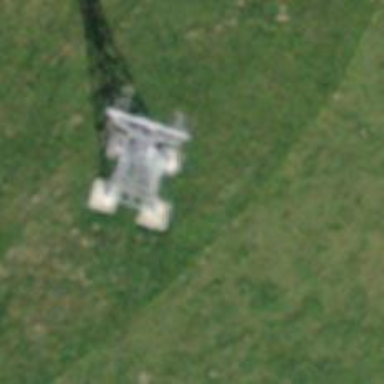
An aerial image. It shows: Pylon for aerialway.